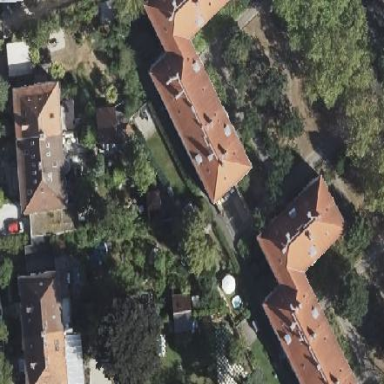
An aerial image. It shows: Hipped-roof building with apartments.